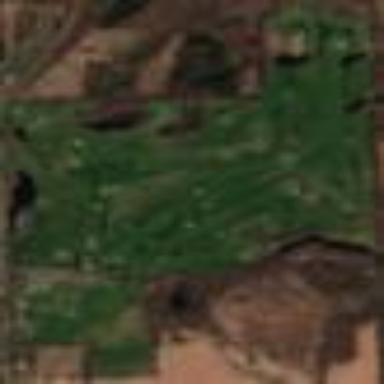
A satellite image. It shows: Golf course.